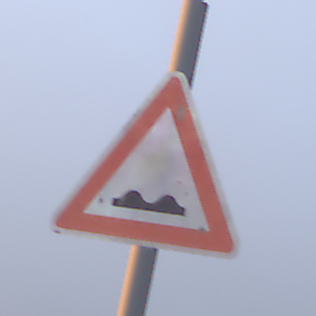
Verkehrszeichen: UnebeneFahrbahn
Umgebung: Outdoor, Nature
Tageszeit: SunriseSunset
Wetter: Overcast
Licht: Natural
Jahreszeit: NotSpecified
Kontrast: LowContrast